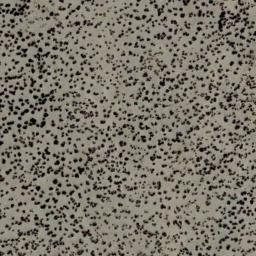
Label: chaparral